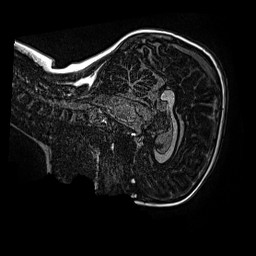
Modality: MP2RAGE
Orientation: sagittal
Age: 11
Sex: female
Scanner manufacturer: siemens
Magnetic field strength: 3 T
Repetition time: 4 s
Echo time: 0.00299 s